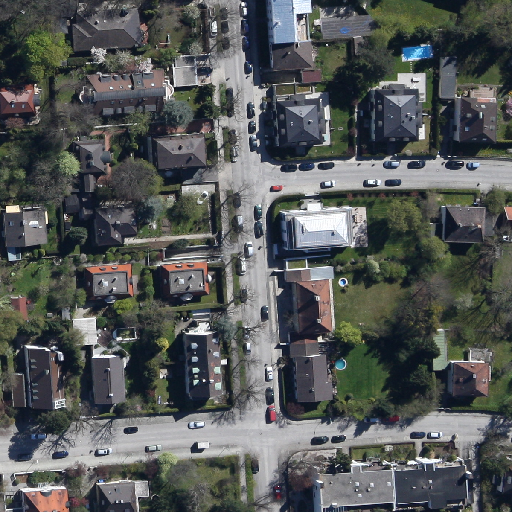
Referring expression: paved road